Question: I Created the setup for my vb.Net appliaction and installed it on the client systems. The application uses MS Access as the database. So i manually added the file to Setup project under its application directory.
Now I have an update for that appliaction. So how can i create an update setup for the application. And I need to keep the Database file as it is ( Dont Delete or Dont install new copy).

Please help me.
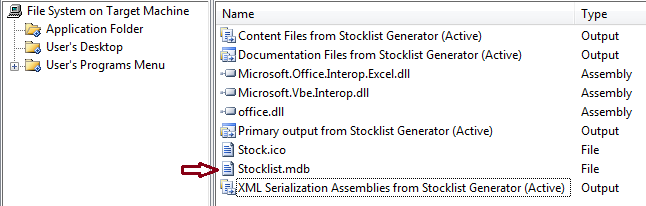
Answer: The easiest solution is to use backup and restore custom actions:
- <URL>-
To update an older version you can use a <URL>:
- -
This way the new version will automatically uninstall the old one during install.